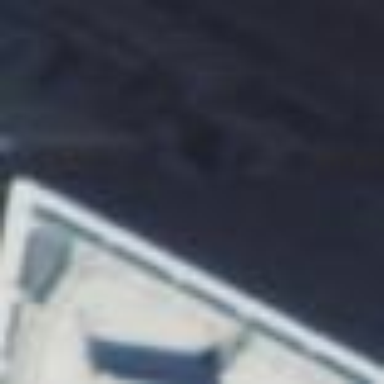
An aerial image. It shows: Part of building with flat concrete roof.